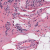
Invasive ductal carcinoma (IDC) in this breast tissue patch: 0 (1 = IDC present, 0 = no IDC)